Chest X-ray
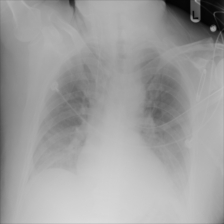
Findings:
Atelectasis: negative
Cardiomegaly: negative
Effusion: negative
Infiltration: negative
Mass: negative
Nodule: negative
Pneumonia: negative
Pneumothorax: negative
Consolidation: negative
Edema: negative
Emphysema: negative
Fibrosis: negative
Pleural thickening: negative
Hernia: negative